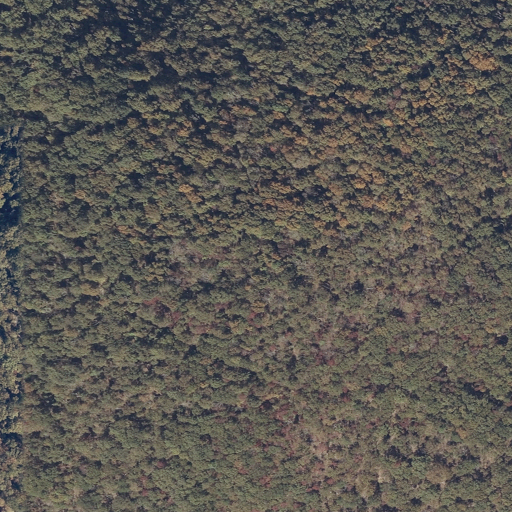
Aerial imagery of mountain in Alabama named King Hill containing deciduous forest and shrub